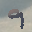
Label: 9